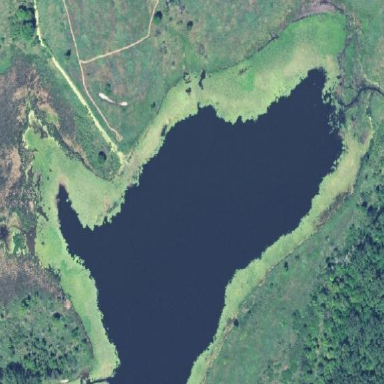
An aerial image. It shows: Beautiful lake surrounded by nature.